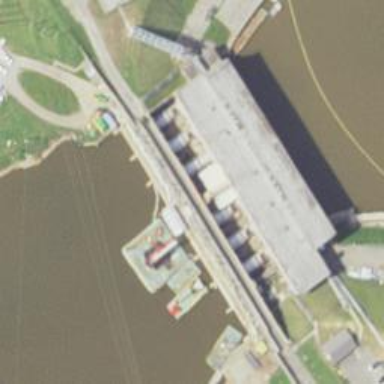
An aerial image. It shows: Dam across waterway.